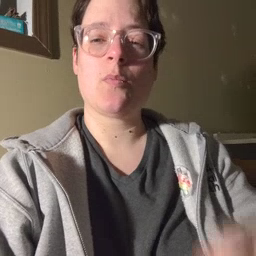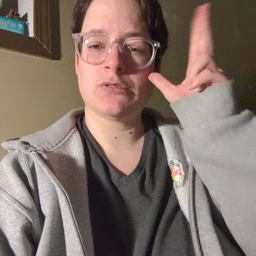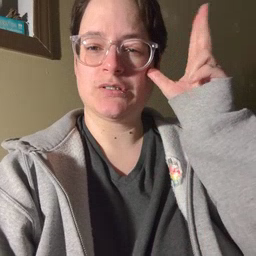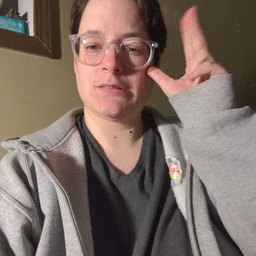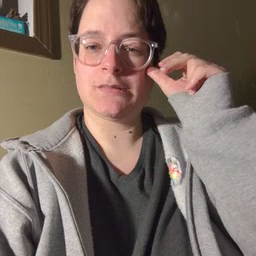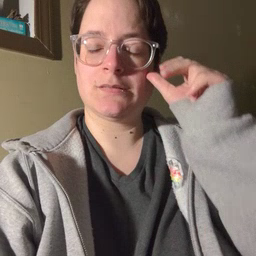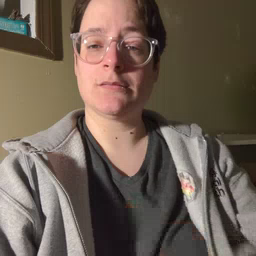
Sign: horse